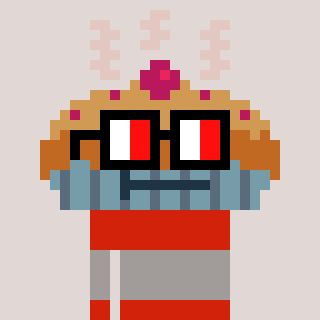
a pixel art character with square glasses with black frames and red eyes, a pie-shaped head and a red-colored body on a warm background